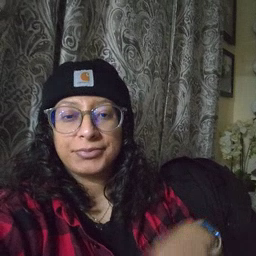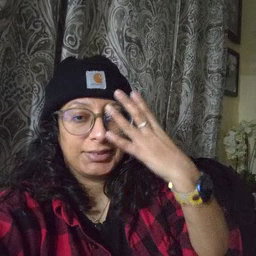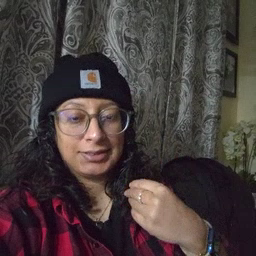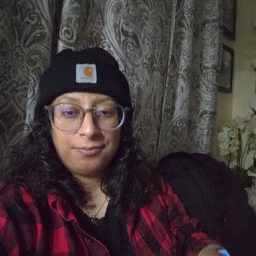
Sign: sleep